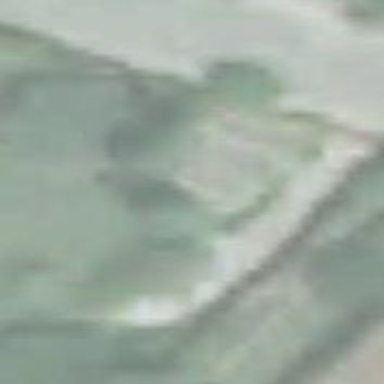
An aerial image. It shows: Hut.